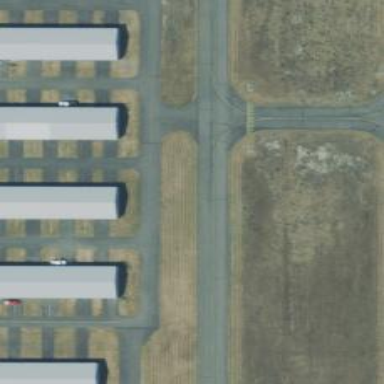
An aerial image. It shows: Image of taxiway at airport.